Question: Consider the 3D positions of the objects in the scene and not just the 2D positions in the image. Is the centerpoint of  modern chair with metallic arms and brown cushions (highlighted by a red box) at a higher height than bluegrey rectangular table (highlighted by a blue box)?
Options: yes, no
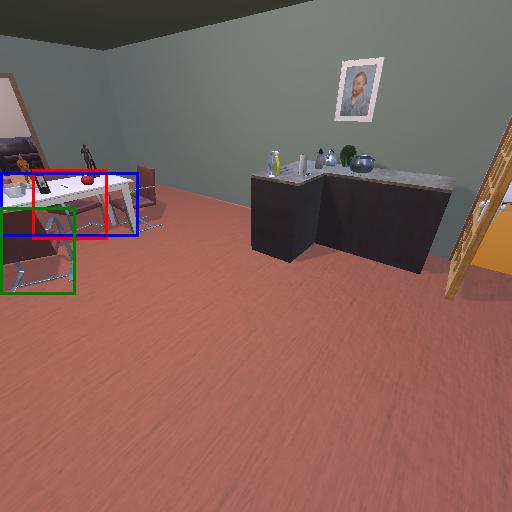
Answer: yes